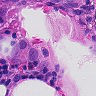
Metastatic tissue present: yes